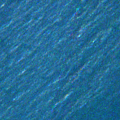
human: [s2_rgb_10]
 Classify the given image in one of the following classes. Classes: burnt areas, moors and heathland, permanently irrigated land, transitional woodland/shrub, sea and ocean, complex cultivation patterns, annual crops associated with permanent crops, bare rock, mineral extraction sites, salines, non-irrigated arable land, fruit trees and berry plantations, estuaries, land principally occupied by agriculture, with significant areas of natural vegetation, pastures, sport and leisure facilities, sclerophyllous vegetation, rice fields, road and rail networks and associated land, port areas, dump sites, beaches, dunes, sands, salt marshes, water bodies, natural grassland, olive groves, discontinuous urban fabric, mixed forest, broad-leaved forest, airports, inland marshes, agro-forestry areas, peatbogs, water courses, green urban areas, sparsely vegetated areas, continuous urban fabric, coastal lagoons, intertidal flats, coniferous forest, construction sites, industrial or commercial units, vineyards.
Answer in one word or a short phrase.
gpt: sea and ocean